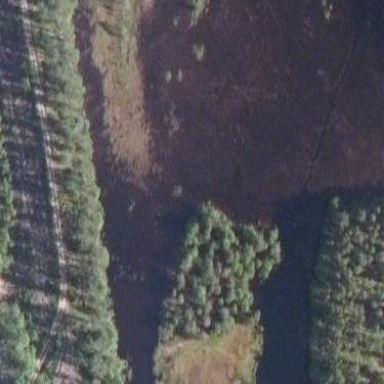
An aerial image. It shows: Marsh wetland.